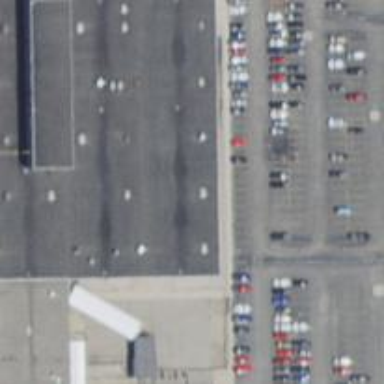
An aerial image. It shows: Paved parking area.